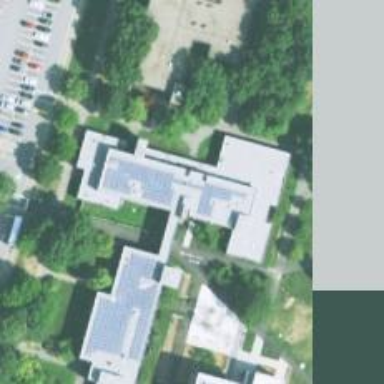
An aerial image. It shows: College building.